Question: I am trying to update my progress bar inside 'contentrendered(object sender, EventArgs e)' event. This is my code :-
'''
DynamicControls.ProgressBarWindow _progressBarWindow = new DynamicControls.ProgressBarWindow("Please Wait...");
_progressBarWindow.ShowDialog();
'''
'''
<Window x:Class="nk_Image_Converter.DynamicControls.ProgressBarWindow"
xmlns="http://schemas.microsoft.com/winfx/2006/xaml/presentation"
xmlns:x="http://schemas.microsoft.com/winfx/2006/xaml"
Title="ProgressBarWindow" Height="100" Width="500" BorderThickness="0" WindowStyle="None" ResizeMode="NoResize" Background="#d4dce6" Loaded="Window_Loaded" Initialized="Window_Initialized" ContentRendered="Window_ContentRendered" LayoutUpdated="Window_LayoutUpdated" Activated="Window_Activated" >
<Window.Effect>
<DropShadowEffect Opacity="0.4"/>
</Window.Effect>
<Border BorderBrush="CadetBlue" BorderThickness="3,0,3,3">
<Grid>
<Grid.RowDefinitions>
<RowDefinition Height="20"/>
<RowDefinition Height="*"/>
</Grid.RowDefinitions>
<Grid Grid.Row="0" Background="CadetBlue"></Grid>
<Grid Grid.Row="1" Background="Transparent">
<Label x:Name="Message" Content="Please Wait..." Margin="42,15"/>
<ProgressBar x:Name="Progressbar" Width="400" Height="25" Margin="47,38,47,14" Foreground="CadetBlue" BorderBrush="CadetBlue" BorderThickness="2"></ProgressBar>
</Grid>
</Grid>
</Border>
'''

'''
private void Window_ContentRendered(object sender, EventArgs e)
{
for(//Some Condition//)
{
Some Stuff
Thread.sleep(100);
this.ProgressBar.Value = //Some Value
// above statement doesn't update the progressbar instantly
}
}
'''
In the code above, I want the progress Bar to move as I give a Value every time
inside for loop, but it gets updated when the event get completed.
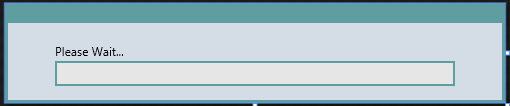
Answer: You can use to update value of Progress bar as below:
'''
private void Window_ContentRendered(object sender, EventArgs e)
{
BackgroundWorker worker = new BackgroundWorker();
worker.WorkerReportsProgress = true;
worker.DoWork += new DoWorkEventHandler(worker_DoWork);
worker.RunWorkerAsync();
}
private void worker_DoWork(object sender, DoWorkEventArgs e)
{
BackgroundWorker worker = sender as BackgroundWorker;
for(//Some Condition//)
{
//Some Stuff
Thread.sleep(100);
worker.ReportProgress(/*Some Value*/);
}
}
'''
is in namespace.
Additional information can be found <URL>.